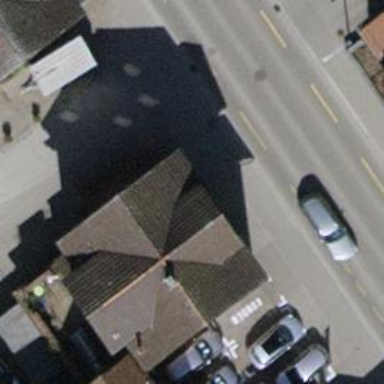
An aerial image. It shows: Post box.